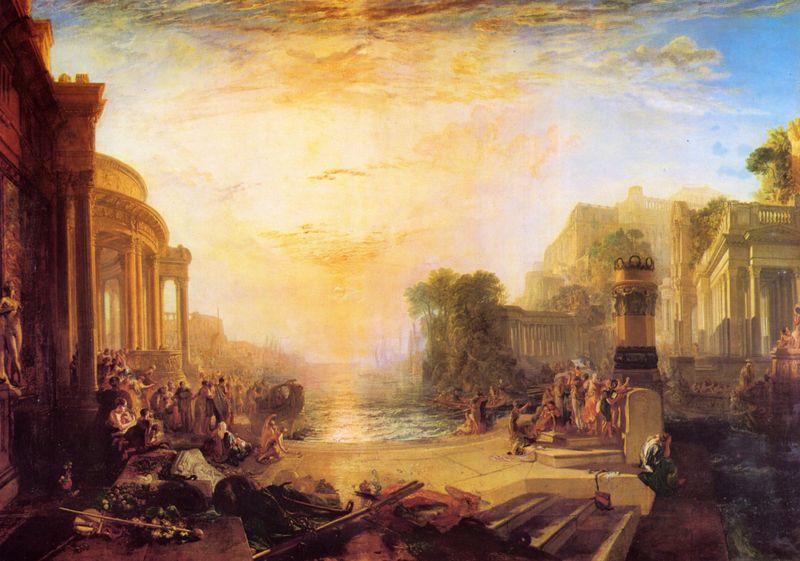
Titel: Der Niedergang des karthagischen Reiches
Künstler: William Turner
Standort: London
Institution: Tate Gallery
Schlagwörter: baum, blau, gemälde, himmel, mann, meer, schatten, wasser, weiß, wolken, bäume, fluss, frauen, gelb, grün, landschaft, menschen, ocker, see, sitzen, stadt, teich, ufer, abend, braun, frau, hell, licht, marmor, männer, orange, schwarz, säule, säulen, gebäude, haus, rot, wolke, beige, malerei, party, feier, gelage, architektur, geschichte, dämmerung, häuser, morgen, sonnenaufgang, gewässer, kanal, sonne, gold, klassizismus, instrumente, boot, brunnen, früchte, skulptur, statue, schiffe, wellen, sonnenlicht, sonnenuntergang, platz, figuren, hafen, romantik, treppe, treppen, turner, aufgang, stufen, abendrot, bad, treppenstufen, ruine, antike, abschied, denkmal, kater, ruinen, mythologie, rom, grab, antik, gräber, sonnenstrahlen, kulisse, tempel, rundtempel, ankunft, ladschaft, hafenbecken, tiber, monument, sonneuntergang, säulengang, atrium, tempietto, therme, troja, säulengänge, schwefel, massen, lorrain, golg, william turner, licht romantik, römische runine, hafe, italienisches idyll